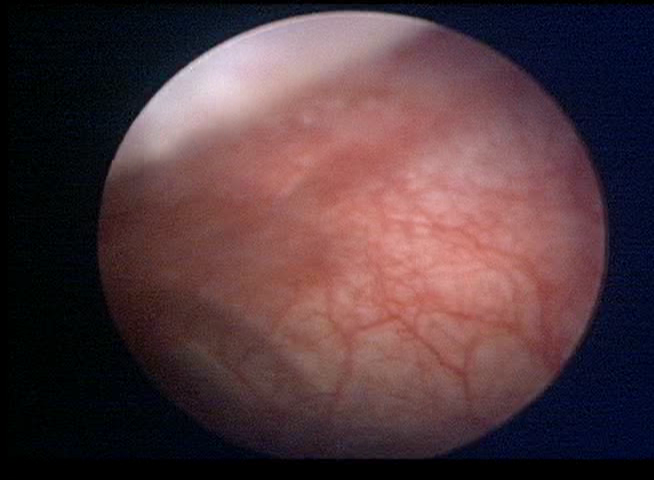
Modality: WLC
Class: Normal mucosa
Bladder cancer association: No